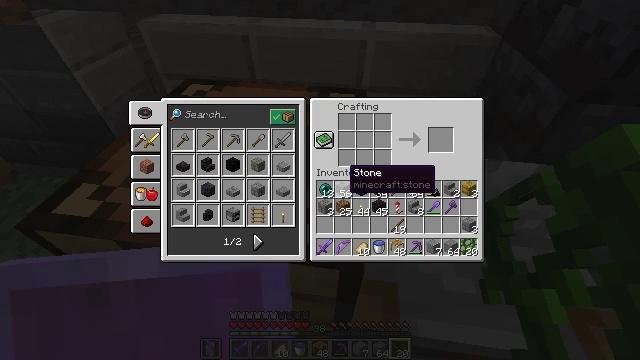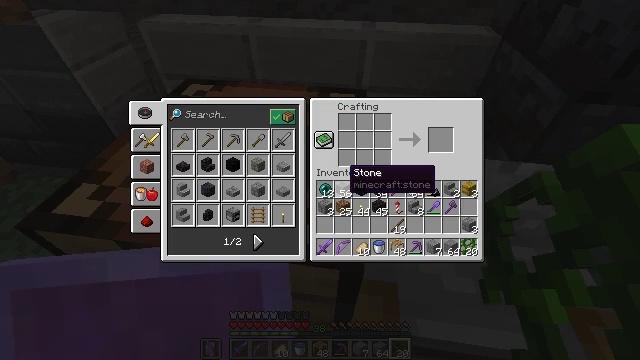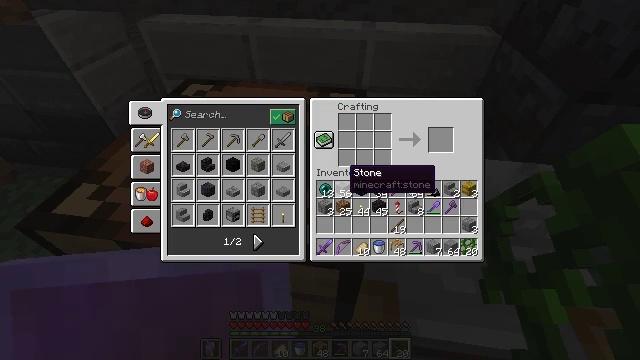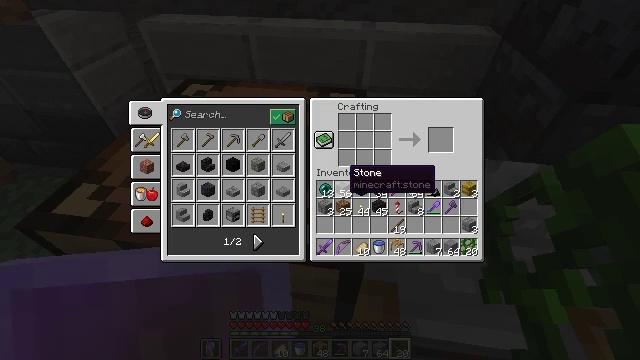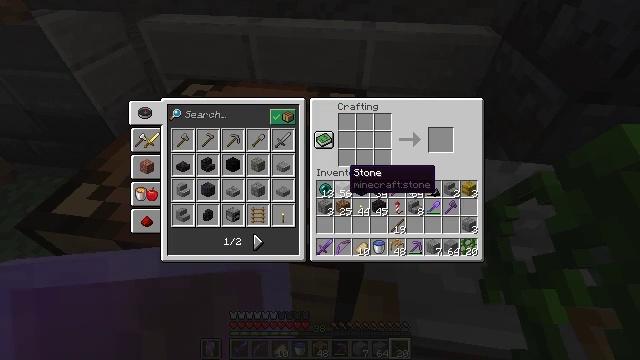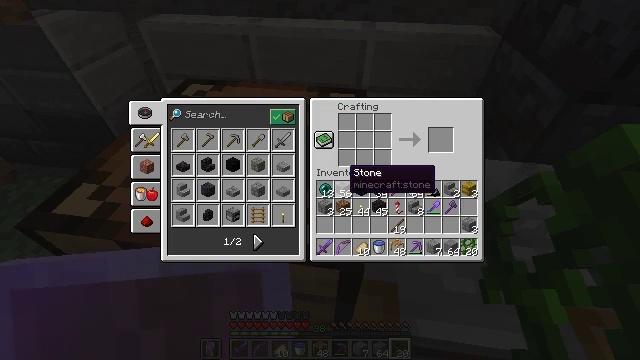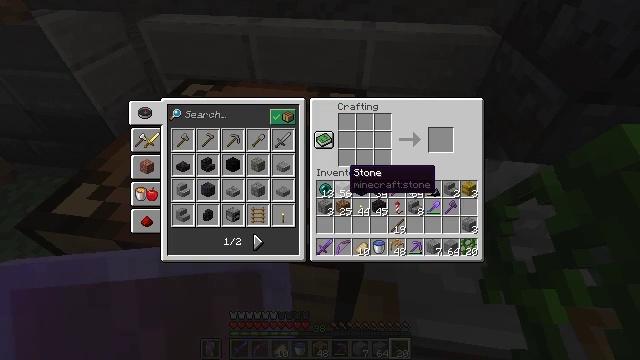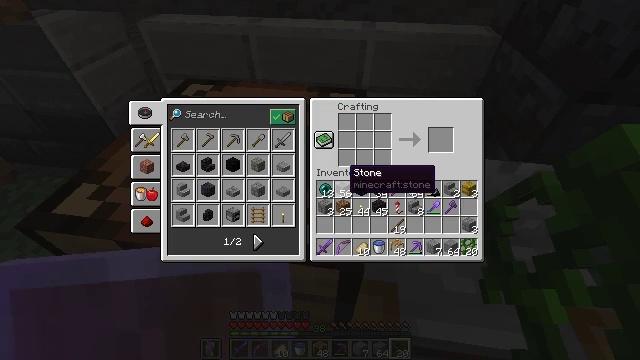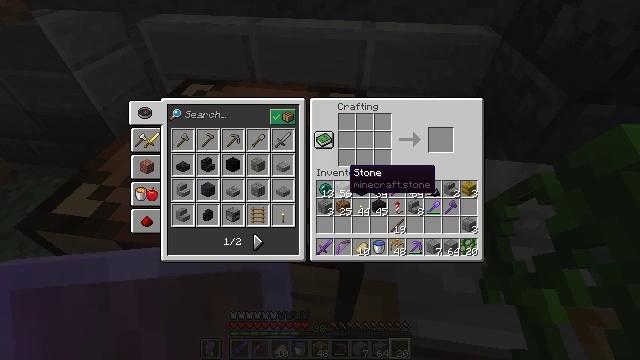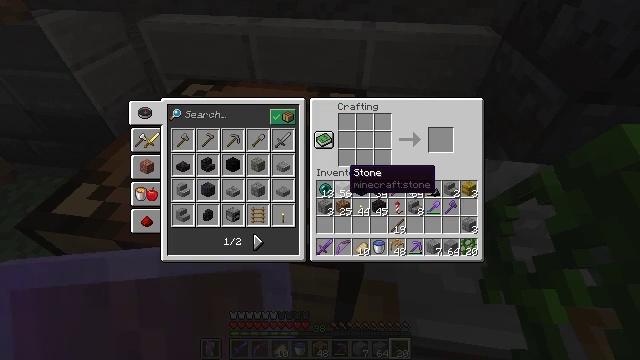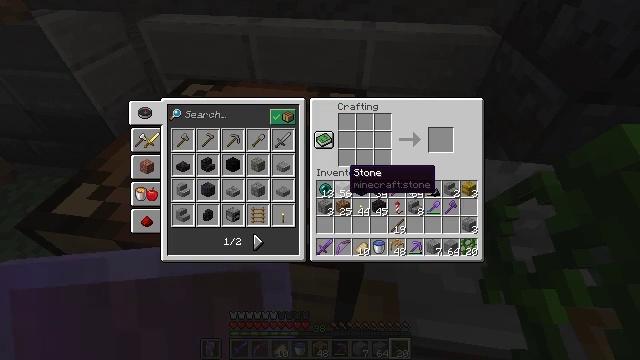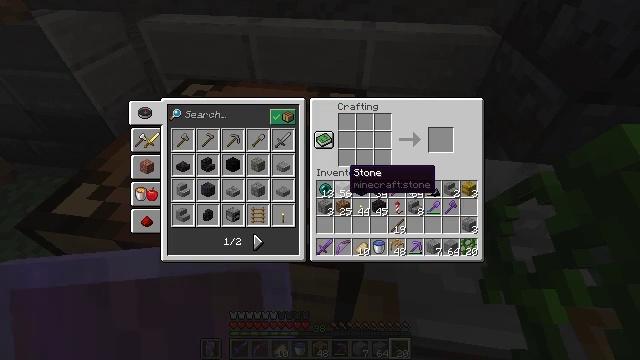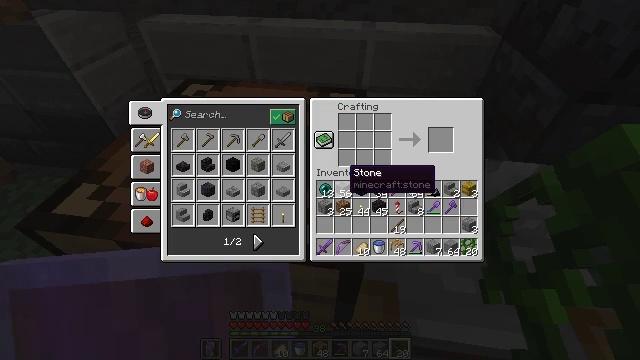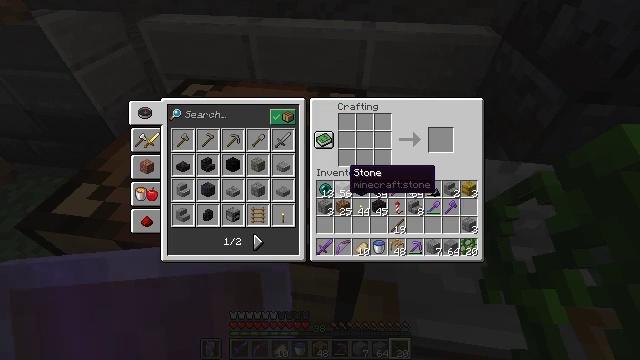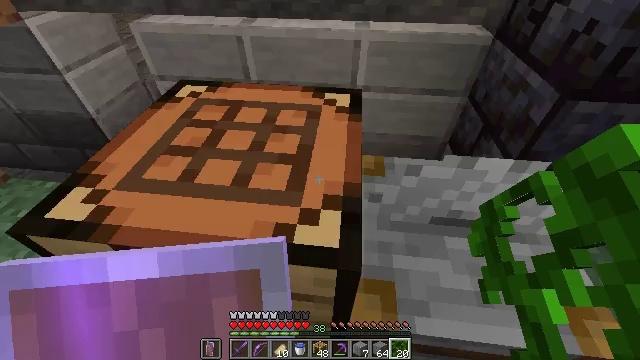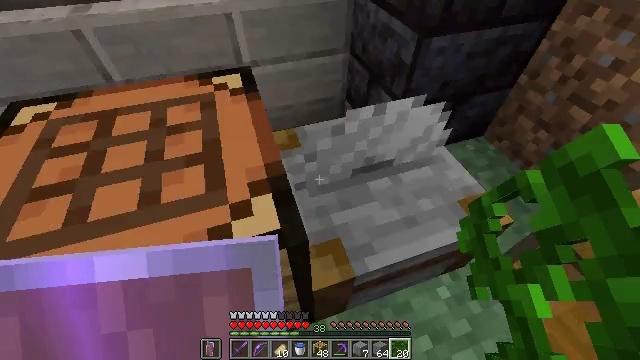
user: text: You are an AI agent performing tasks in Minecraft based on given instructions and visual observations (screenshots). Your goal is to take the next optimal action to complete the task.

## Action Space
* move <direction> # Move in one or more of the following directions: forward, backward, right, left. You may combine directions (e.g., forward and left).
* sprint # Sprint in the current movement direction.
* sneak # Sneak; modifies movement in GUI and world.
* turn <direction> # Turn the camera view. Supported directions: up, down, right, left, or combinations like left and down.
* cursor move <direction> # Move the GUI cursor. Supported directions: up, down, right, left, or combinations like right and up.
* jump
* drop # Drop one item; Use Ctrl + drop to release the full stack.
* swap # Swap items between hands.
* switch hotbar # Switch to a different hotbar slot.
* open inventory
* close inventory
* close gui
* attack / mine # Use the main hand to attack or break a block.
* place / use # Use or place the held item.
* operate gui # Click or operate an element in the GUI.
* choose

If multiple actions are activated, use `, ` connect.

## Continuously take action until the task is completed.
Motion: motion action
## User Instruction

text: craft item mossy stone bricks
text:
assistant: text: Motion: no_op
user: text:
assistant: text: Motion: no_op
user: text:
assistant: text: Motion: no_op
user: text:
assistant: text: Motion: no_op
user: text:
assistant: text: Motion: no_op
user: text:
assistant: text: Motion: no_op
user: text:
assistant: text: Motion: no_op
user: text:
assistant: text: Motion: no_op
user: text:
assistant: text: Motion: no_op
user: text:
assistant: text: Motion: no_op
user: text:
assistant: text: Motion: no_op
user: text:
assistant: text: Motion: no_op
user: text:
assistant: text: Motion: no_op
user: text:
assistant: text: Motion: turn right
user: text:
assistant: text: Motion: turn right and down
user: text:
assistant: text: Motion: turn right and down
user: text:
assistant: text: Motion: no_op
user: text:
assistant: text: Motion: no_op
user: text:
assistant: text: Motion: no_op
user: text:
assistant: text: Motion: turn left
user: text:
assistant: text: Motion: no_op
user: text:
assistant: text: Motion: no_op
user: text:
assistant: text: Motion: no_op
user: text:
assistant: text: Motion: no_op
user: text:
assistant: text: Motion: use / place
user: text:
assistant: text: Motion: use / place
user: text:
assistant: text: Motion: use / place
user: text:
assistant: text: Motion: no_op
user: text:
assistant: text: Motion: no_op
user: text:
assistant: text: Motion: no_op